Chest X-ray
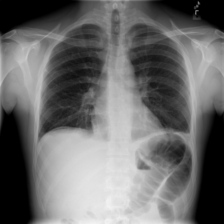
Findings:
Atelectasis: negative
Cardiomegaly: negative
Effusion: positive
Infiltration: negative
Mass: negative
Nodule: negative
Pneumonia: negative
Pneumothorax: negative
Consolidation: negative
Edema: negative
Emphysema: negative
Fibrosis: negative
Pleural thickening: negative
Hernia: negative